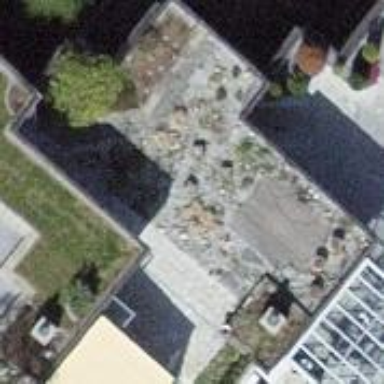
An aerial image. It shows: Residential building.